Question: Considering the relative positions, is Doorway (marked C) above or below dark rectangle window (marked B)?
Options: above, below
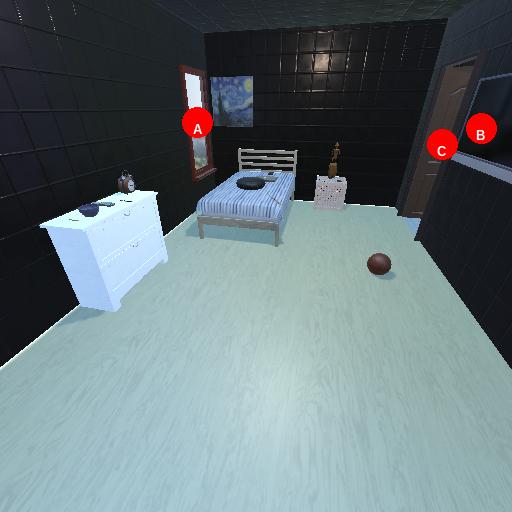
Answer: above